Field crop: tomato
Growth stage: 1
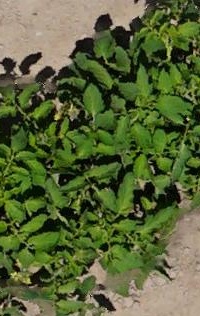
Species: tomato